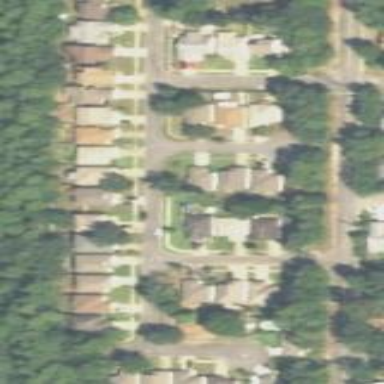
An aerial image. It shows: Residential area consisting of single-family homes.